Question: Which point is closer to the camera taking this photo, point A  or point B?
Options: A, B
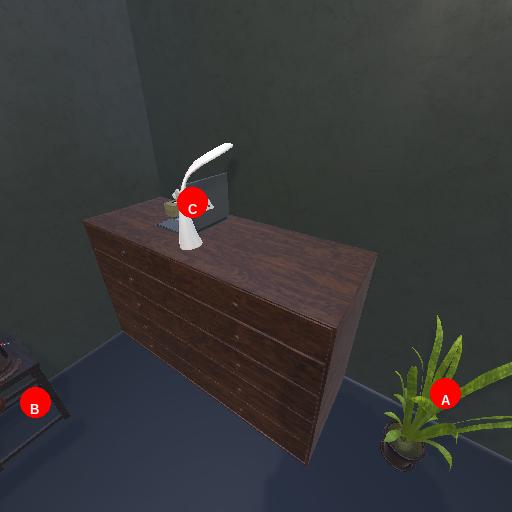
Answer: A